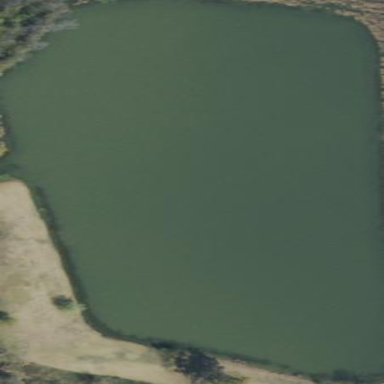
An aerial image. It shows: Serene pond surrounded by nature.